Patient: sex F, age 54
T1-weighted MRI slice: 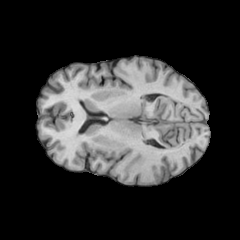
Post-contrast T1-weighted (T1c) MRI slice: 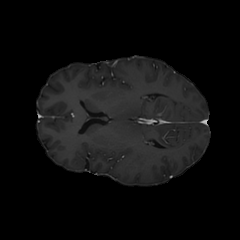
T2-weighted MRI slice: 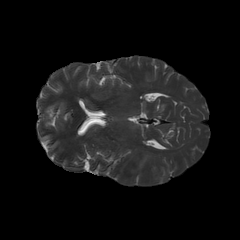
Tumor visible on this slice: yes
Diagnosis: Glioblastoma, IDH-wildtype
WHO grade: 4